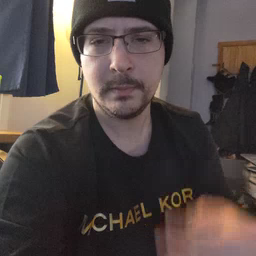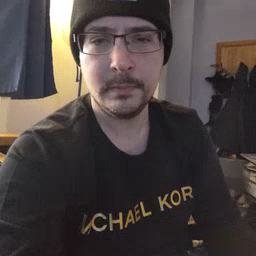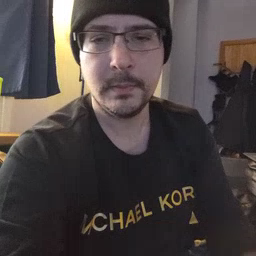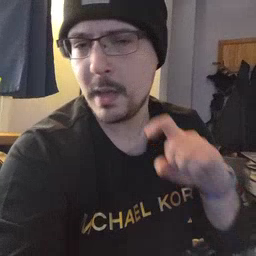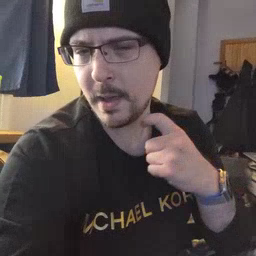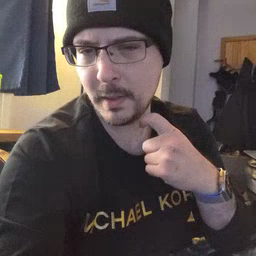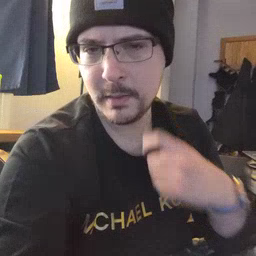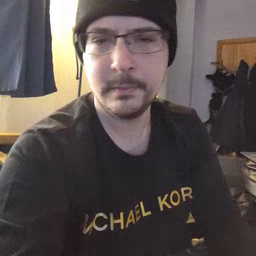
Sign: apple